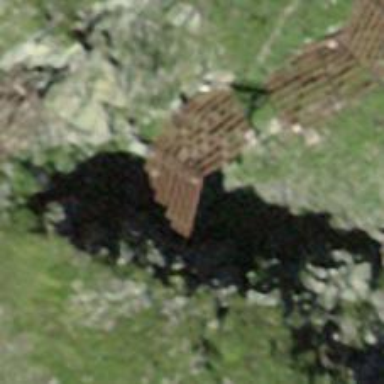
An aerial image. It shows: Snow fence that is man-made.